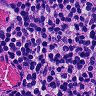
Metastatic tissue present: no